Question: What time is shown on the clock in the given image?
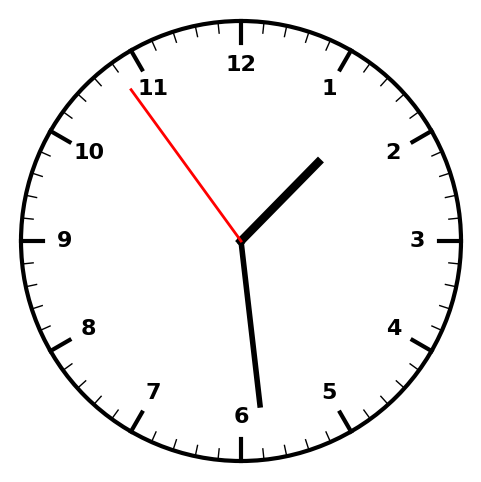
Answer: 01:28:54